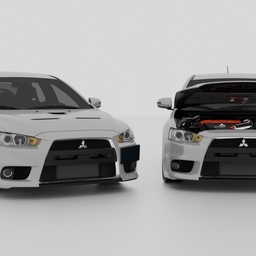
Label: mechanical